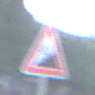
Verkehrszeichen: Steigung10
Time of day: SunriseSunset
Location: Outdoor (Urban)
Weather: PartlyCloudy
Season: NotSpecified
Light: Natural